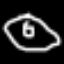
Label: donut